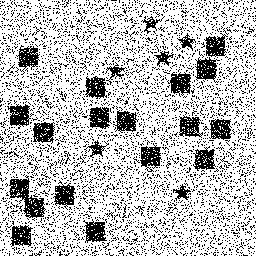
Squares: 18
Triangles: 0
Stars: 6
Total shapes: 24